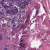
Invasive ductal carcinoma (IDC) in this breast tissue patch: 0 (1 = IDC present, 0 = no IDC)